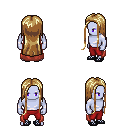
a pixel art fantasy rpg character, male body template, dark elf, purple skin, maroon cape, red pants, blonde extra-long hairstyle, ghillies, four views (front, back, left, right), 2x2 character sprite sheet, small pixel art, hard edges, no anti-aliasing